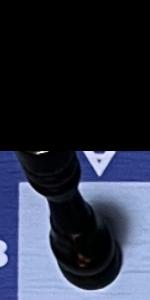
Label: Rook_Black